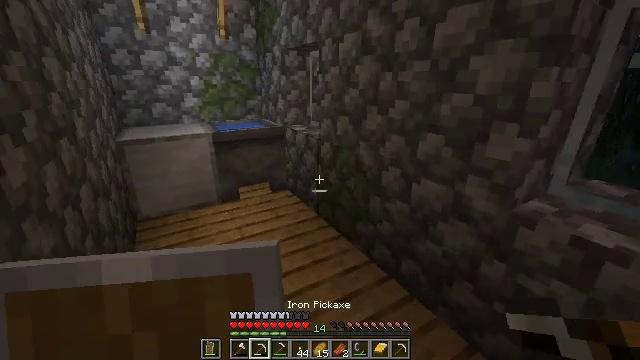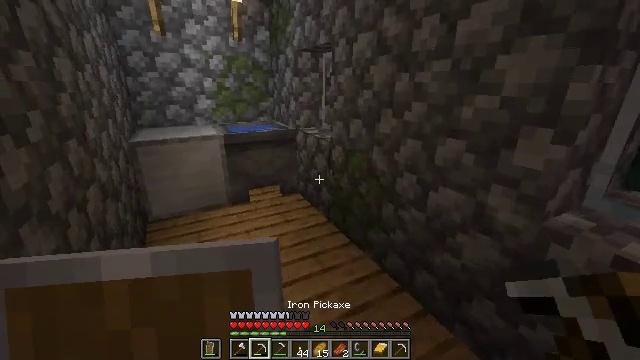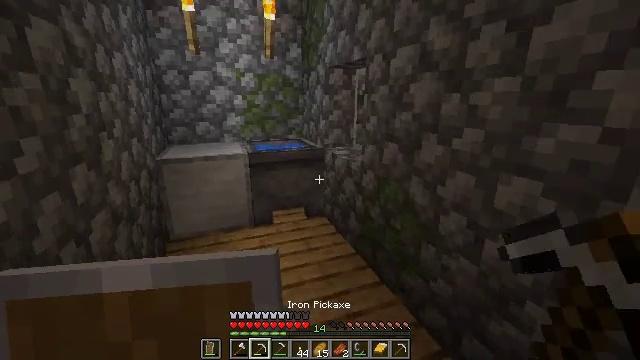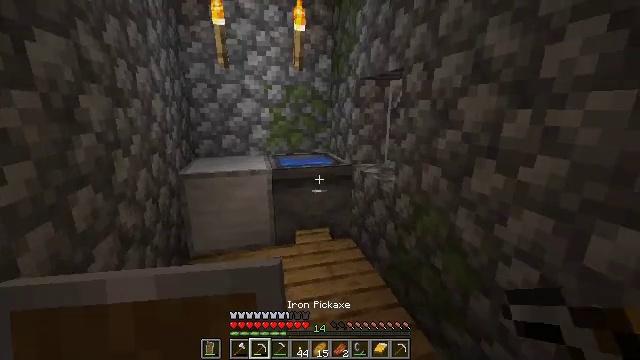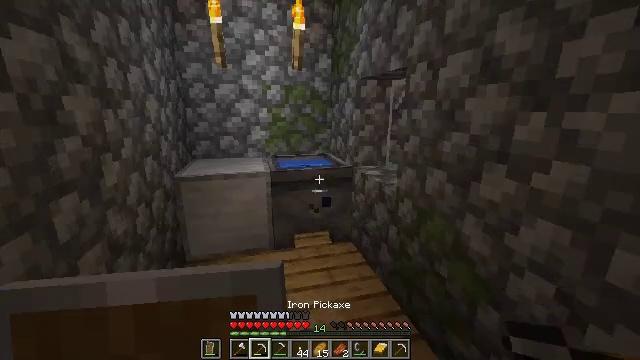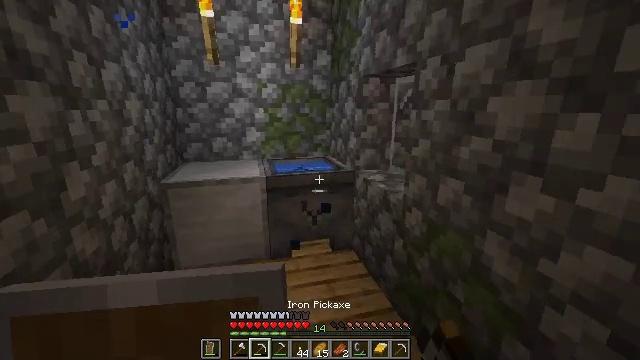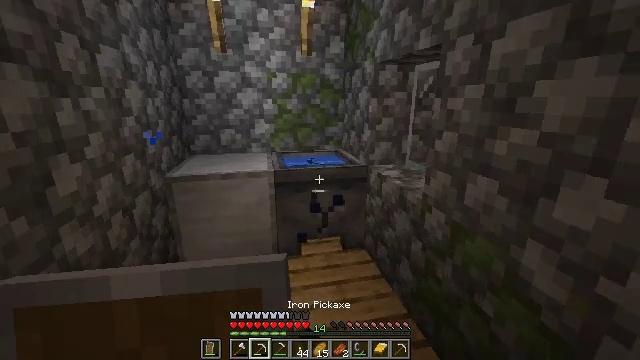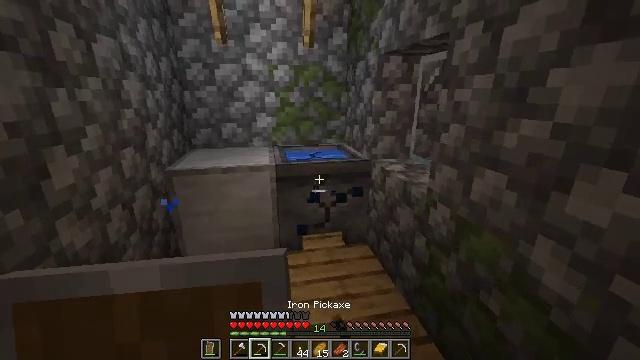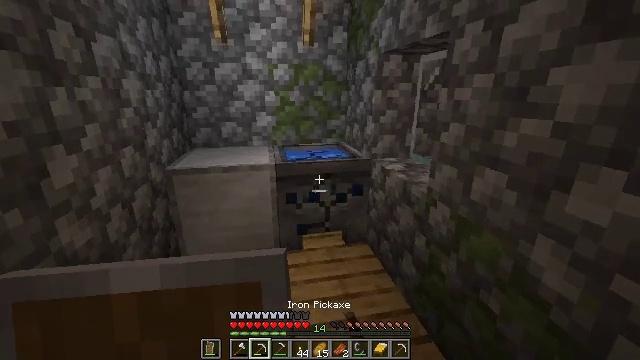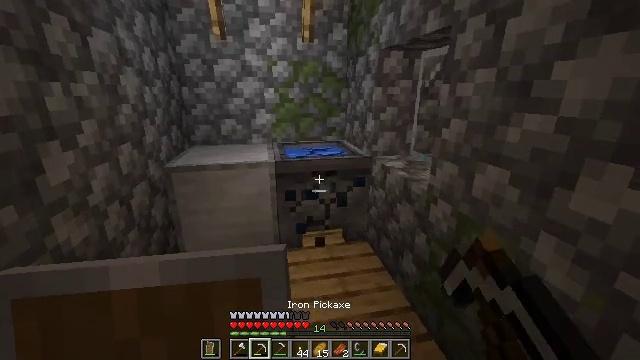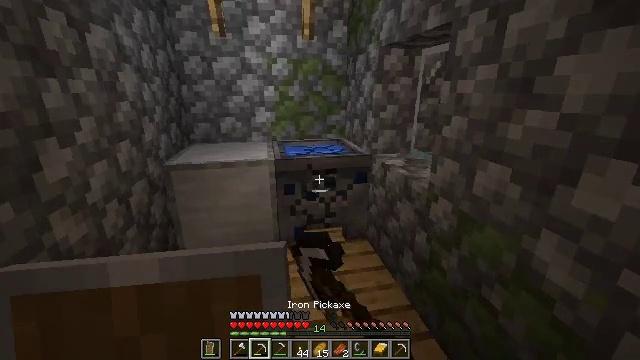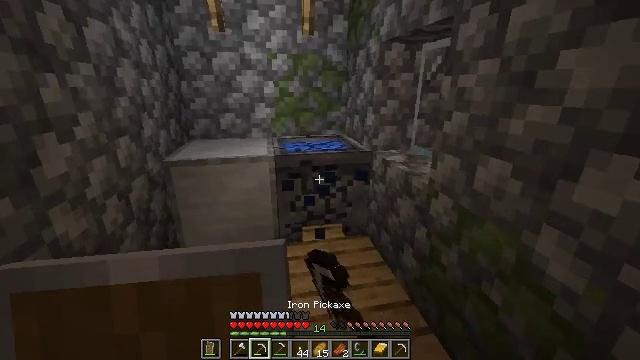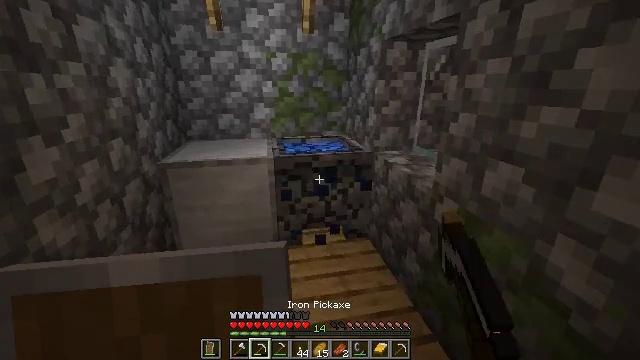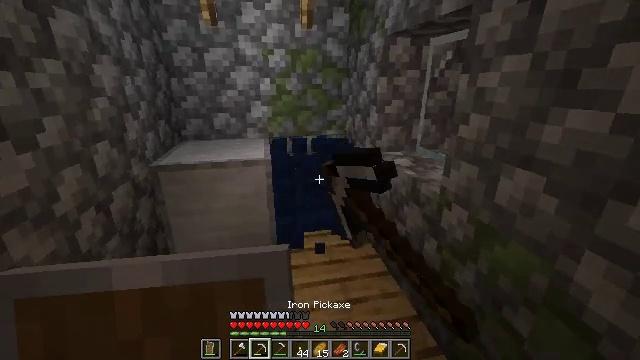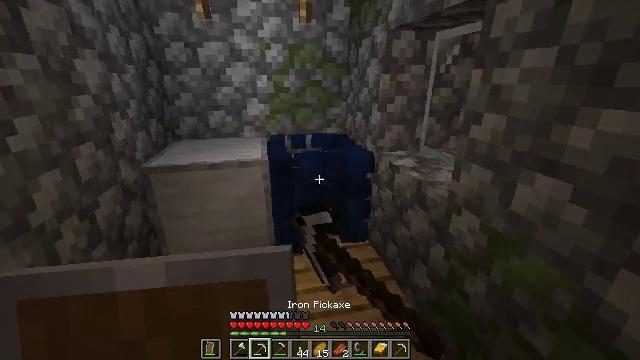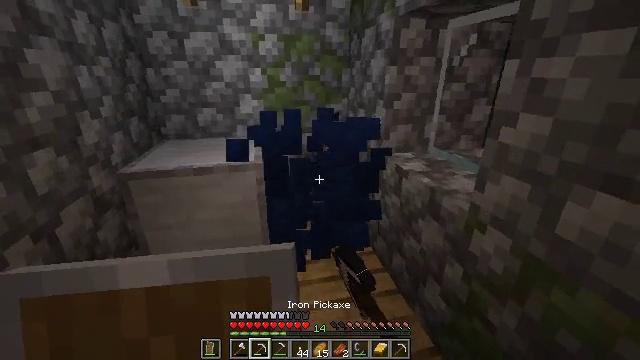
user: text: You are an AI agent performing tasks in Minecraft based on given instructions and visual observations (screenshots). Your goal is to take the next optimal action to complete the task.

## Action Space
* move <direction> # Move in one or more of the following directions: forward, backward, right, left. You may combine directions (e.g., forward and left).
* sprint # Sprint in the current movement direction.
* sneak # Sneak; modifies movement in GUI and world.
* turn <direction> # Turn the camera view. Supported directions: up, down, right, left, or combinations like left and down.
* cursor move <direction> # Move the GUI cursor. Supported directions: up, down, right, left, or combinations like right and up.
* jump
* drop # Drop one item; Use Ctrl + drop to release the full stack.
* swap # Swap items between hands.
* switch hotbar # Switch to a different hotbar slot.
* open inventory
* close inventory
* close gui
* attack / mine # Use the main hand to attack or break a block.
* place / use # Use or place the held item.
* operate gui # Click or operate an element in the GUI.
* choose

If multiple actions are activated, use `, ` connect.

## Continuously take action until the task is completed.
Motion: motion action
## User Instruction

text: Mine the cauldron block.
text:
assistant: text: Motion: move forward, turn left
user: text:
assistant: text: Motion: move forward, turn left and up
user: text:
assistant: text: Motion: move forward, turn left and up
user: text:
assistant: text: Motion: move forward, attack / mine
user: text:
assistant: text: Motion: attack / mine
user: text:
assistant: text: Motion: turn left and down, attack / mine
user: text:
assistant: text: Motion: turn down, attack / mine
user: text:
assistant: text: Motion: attack / mine
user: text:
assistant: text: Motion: attack / mine
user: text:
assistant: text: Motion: attack / mine
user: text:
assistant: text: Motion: attack / mine
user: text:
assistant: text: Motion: move forward, attack / mine
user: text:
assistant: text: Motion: move forward, attack / mine
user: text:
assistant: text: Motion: move forward, attack / mine
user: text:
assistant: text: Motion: turn down, attack / mine
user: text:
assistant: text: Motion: no_op
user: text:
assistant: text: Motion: move back
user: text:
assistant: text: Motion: move back
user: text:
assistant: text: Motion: move back
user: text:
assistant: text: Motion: move back
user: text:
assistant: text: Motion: move back and move left
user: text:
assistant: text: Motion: move back and move left, turn right
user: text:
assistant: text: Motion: move back and move left
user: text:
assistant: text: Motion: move back and move left
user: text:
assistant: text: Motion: move back and move left
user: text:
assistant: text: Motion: move back and move left
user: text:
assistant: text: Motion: move back and move left
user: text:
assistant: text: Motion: move back and move left
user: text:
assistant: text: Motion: move back and move left
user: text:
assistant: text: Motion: move left, turn left and down